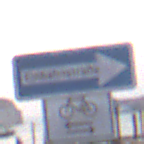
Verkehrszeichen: EinbahnstrasseRechtsweisend
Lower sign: RichtungsangabeDurchPfeile9
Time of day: SunriseSunset
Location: Outdoor (Urban)
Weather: Clear
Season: NotSpecified
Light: Natural